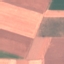
Land use / land cover class: AnnualCrop